Question: I'm struggling with implementing the Firebase realtime database to my application, the problem is that the DataSnapShot retrieves null keys and values.
I have tried looking at the documentation but I do not have a clue on what is wrong.

'''
private DatabaseReference mUserDatabase;
public NetworkRepository(){
mUserDatabase = FirebaseDatabase.getInstance().getReference();
}
public void getFoodFromFirebase(String query){
Query searchQuery = mUserDatabase.orderByChild("Food Name").startAt(query).endAt(query + "\uf8ff");
searchQuery.addListenerForSingleValueEvent(new ValueEventListener() {
@Override
public void onDataChange(DataSnapshot dataSnapshot) {
String value = dataSnapshot.getValue(String.class);
Log.d("Value is: ", value);
}
@Override
public void onCancelled(DatabaseError databaseError) {
}
});
}
'''
I am using a search query which will return all the items from the database. So ideally, if a user types 'App' it will return Everything which contains 'App' in the Food Name.
So how can I retrieve this data as a List? I do have a model for it but again if someone could point me in the right direction it would be appreciated.
Edit:
When running this code:
'''
Query searchQuery = fitnessTrackerRef.orderByChild("foodName");
'''
It will retrieve all the items (as it should), however when I then add the query to be searched, it will return a null value. Here is the code below and two pictures of the results.
'''
Query searchQuery = fitnessTrackerRef.orderByChild("foodName").startAt(query).endAt(query + "\uf8ff");
'''
<URL>
<URL>
As shown, it will not return any data when the query is added. Is my searchQuery syntax incorrect?
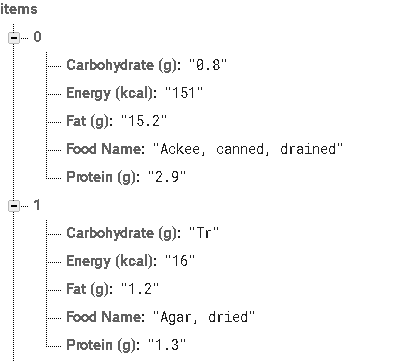
Answer: This how you can create a list of food names:
'''
DatabaseReference rootRef = FirebaseDatabase.getInstance().getReference();
DatabaseReference itemsRef = rootRef.child("items");
ValueEventListener valueEventListener = new ValueEventListener() {
@Override
public void onDataChange(DataSnapshot dataSnapshot) {
List<String> list = new ArrayList<>();
for(DataSnapshot ds : dataSnapshot.getChildren()) {
String foodName = ds.child("Food Name").getValue(String.class);
list.add(foodName);
}
Log.d("TAG", list);
}
@Override
public void onCancelled(DatabaseError databaseError) {}
};
itemsRef.addListenerForSingleValueEvent(valueEventListener);
'''